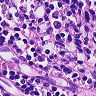
Metastatic tissue present: no